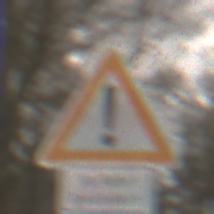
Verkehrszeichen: Gefahrenstelle
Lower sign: HinweisGeaenderteVorfahrtVerkehrsfuehrungVerkehrsregelung1
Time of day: Midday
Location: Outdoor (Nature)
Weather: Overcast
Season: NotSpecified
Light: Natural